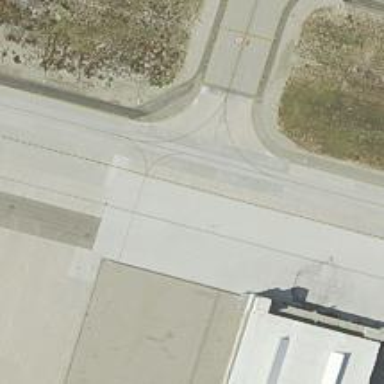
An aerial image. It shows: Image of taxiway at airport.